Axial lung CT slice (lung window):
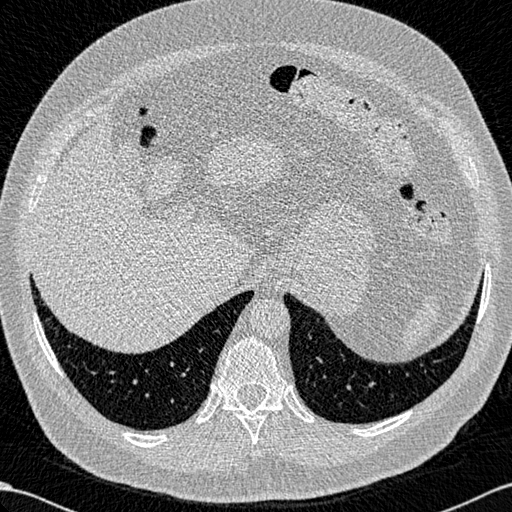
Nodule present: no